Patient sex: M
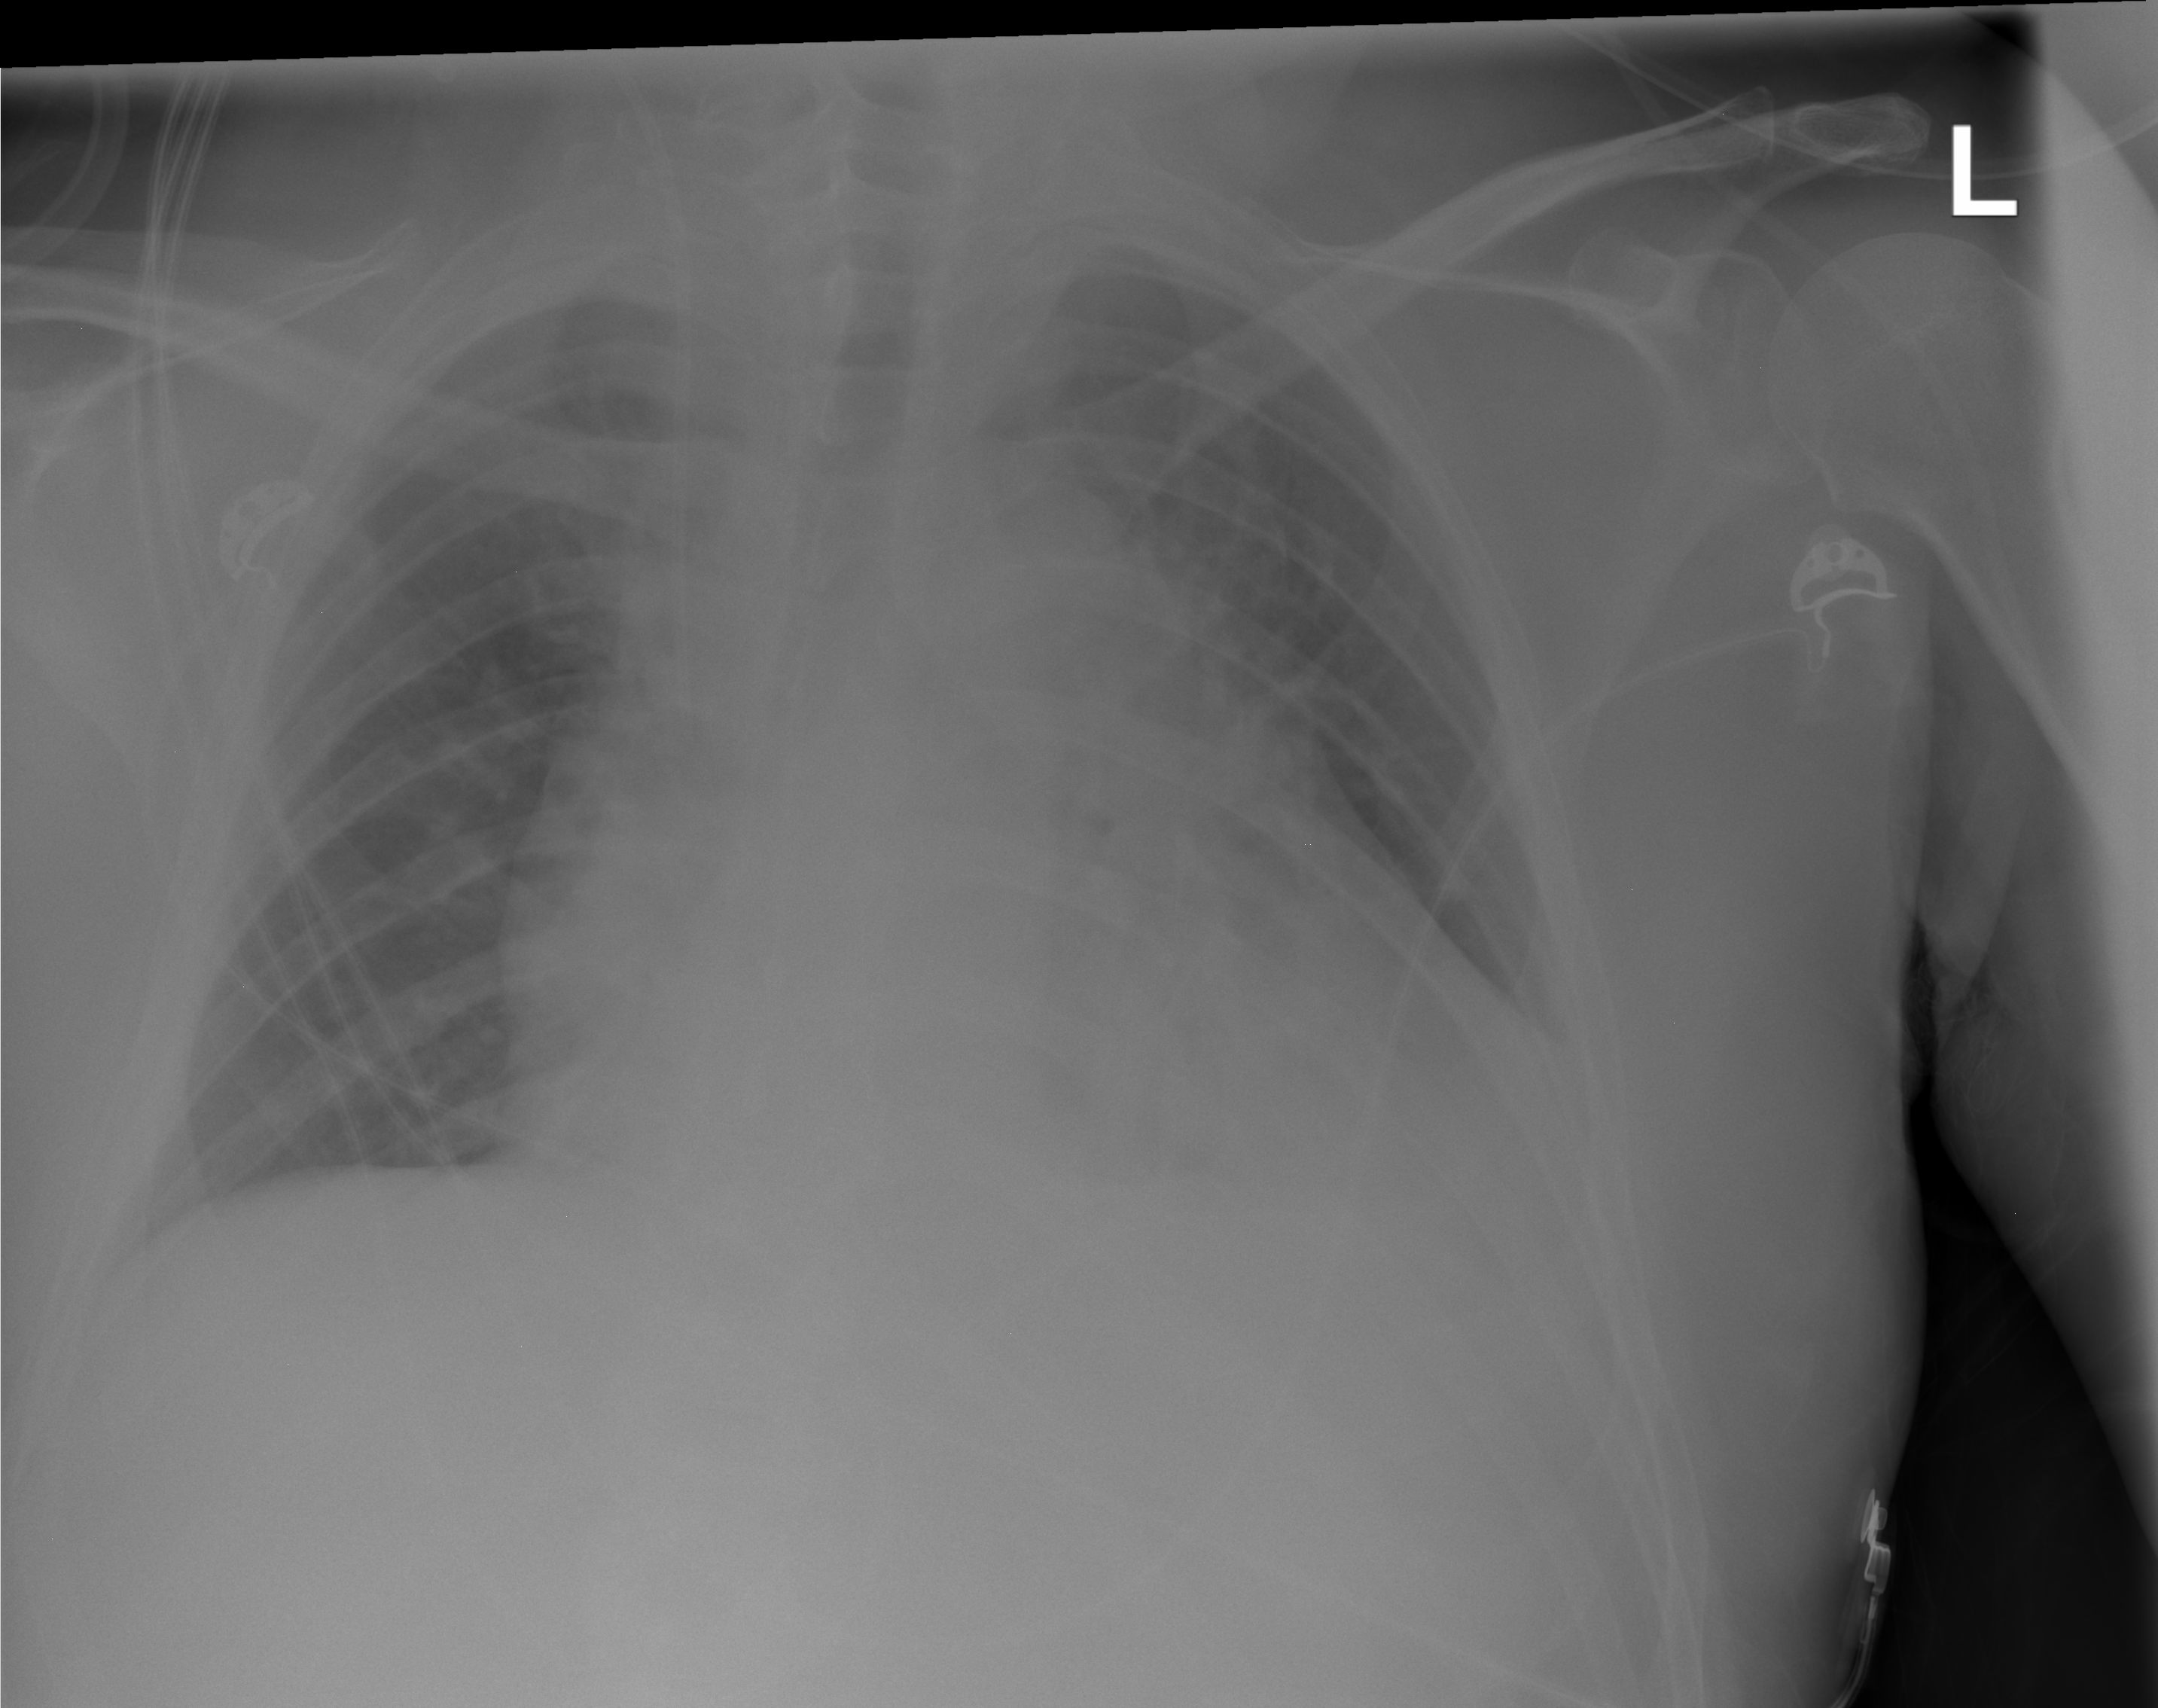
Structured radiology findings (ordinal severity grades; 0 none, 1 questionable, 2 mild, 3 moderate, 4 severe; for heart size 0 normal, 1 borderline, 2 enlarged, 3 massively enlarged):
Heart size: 2
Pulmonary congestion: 0
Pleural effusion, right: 0
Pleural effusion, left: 2
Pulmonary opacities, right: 0
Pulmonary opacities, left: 0
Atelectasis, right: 0
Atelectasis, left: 2